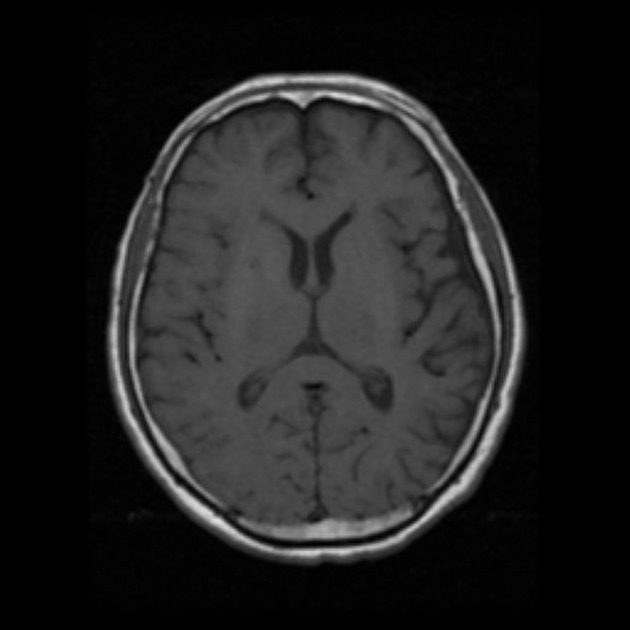
Label: notumor